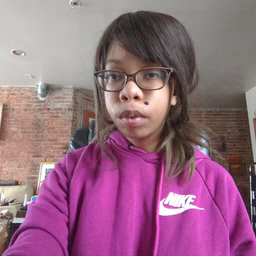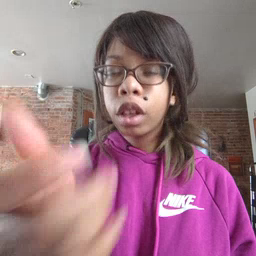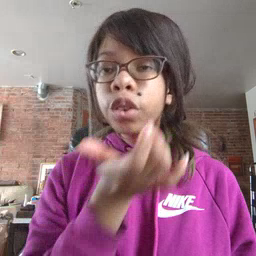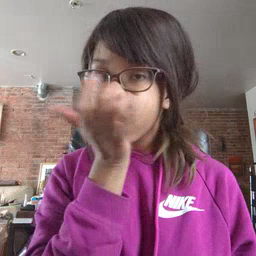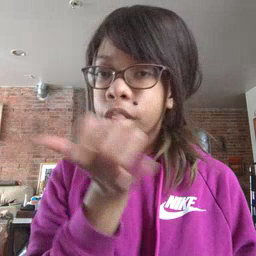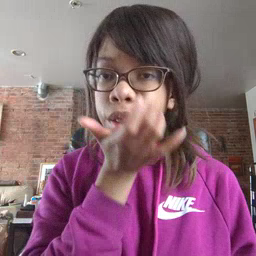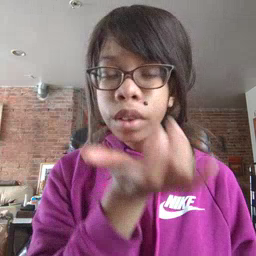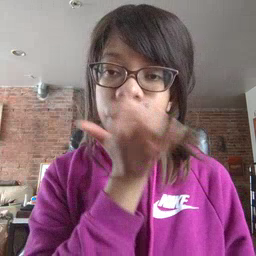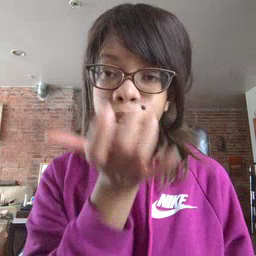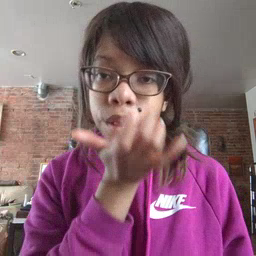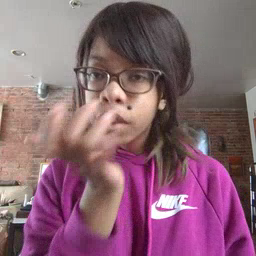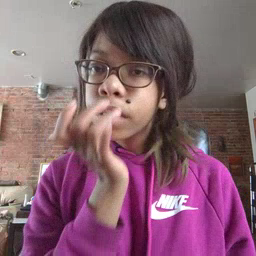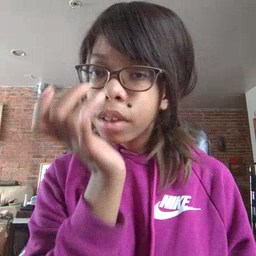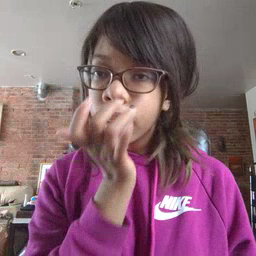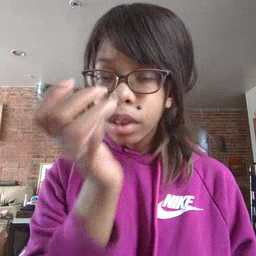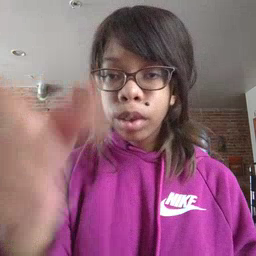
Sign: grass